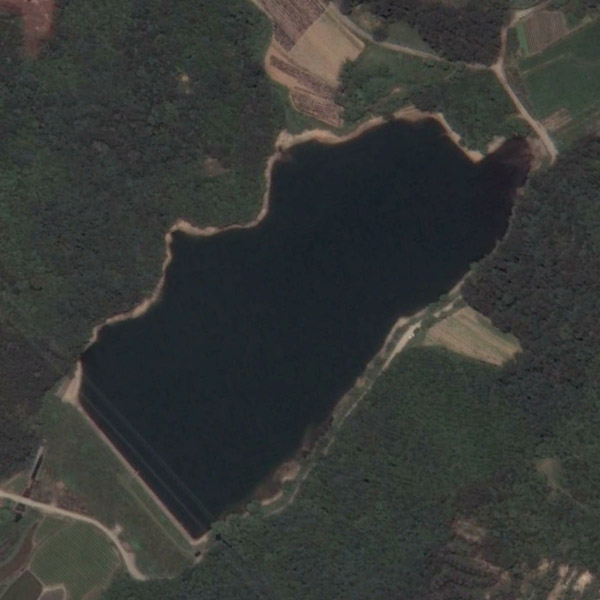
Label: Pond